Current action and preconditions to check: trajectory_clear

Your task: For each precondition in the list above, predict whether it will hold at this action.

Consider the current scene as observed from the mobile robot's camera, and analyze the predicted future states of all dynamic agents (e.g., people, animals, vehicles, or any moving entities) within the NEXT SECOND.

IMPORTANT: Only answer "very likely" if you are absolutely certain—based on strong, clear evidence—that a dynamic agent will violate the precondition in the predicted future state. Do NOT answer "very likely" for unlikely, ambiguous, or low-probability risks.

Ask yourself for each precondition: Is there a high probability, with clear and convincing evidence, that the predicted future states of any dynamic agent will interfere with the predicted future state of the currently executing action within the NEXT SECOND, causing that precondition to fail?

Assess the risk level based on these predictions. Use "likely" or "very likely" if motions create a clear risk of interference.

Use "neutral" or "improbable" if agents are nearby but their predicted paths are clearly diverging or non-conflicting.

Failure Risk Categories: "very improbable", "improbable", "neutral", "likely", "very likely"

Answer Format: Output ONLY the probability_of_failure value from these categories: "very improbable", "improbable", "neutral", "likely", "very likely"

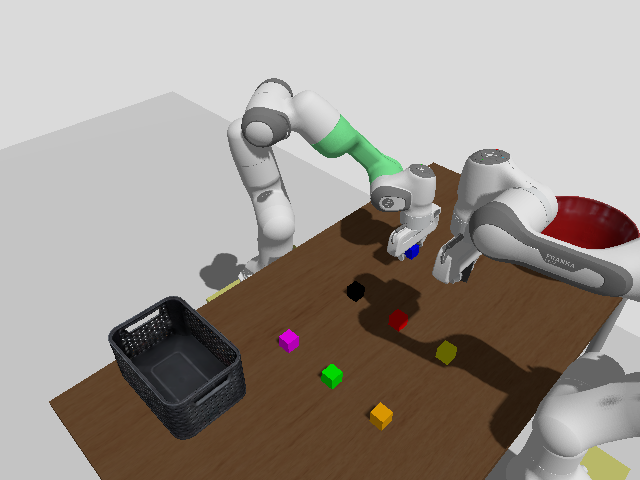

Answer: very improbable